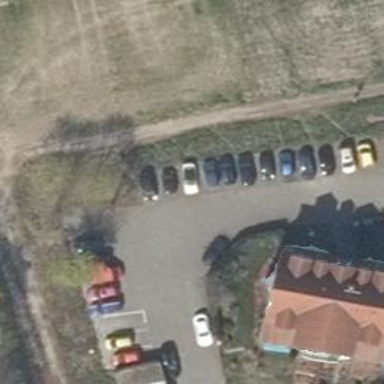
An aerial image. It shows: Parking aisle designated as service road.